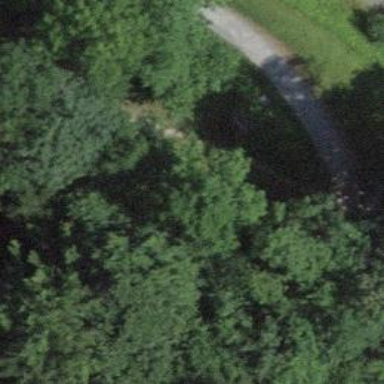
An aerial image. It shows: Historic wayside cross near bench.